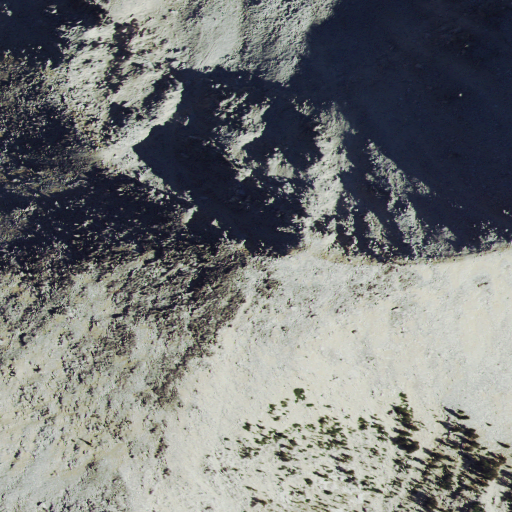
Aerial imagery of mountain in Idaho named Glens Peak containing grassland, barren land, and snow